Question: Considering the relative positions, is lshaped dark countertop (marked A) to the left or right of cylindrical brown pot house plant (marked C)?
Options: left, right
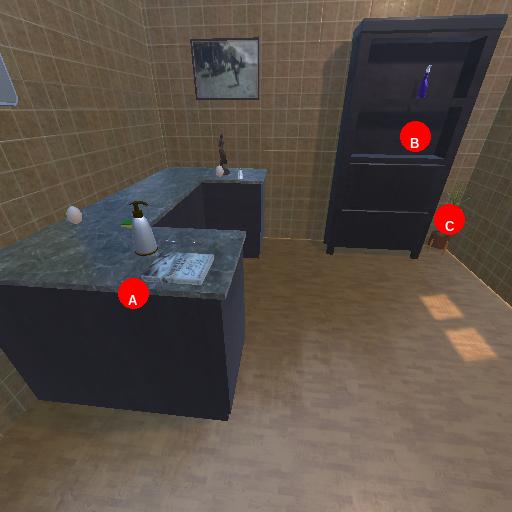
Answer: left